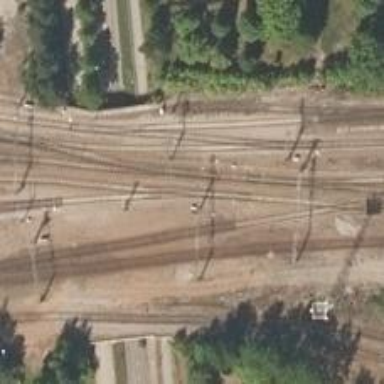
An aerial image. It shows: Railway track with continuous electrified contact line.